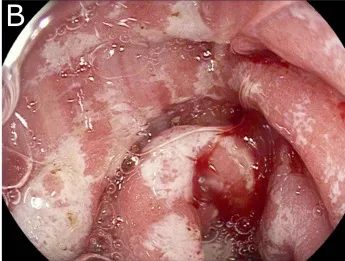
Endoscopic findings . (A, B) Major duodenitis associated with diffuse superficial ulcerations.
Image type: endoscopy (gi_endoscopy)